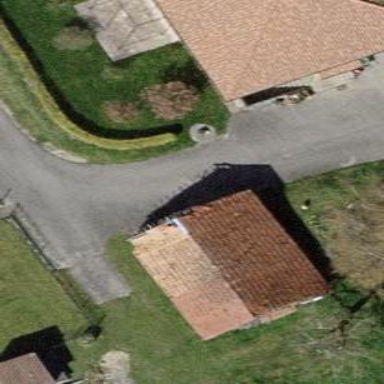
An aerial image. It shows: Garage building.